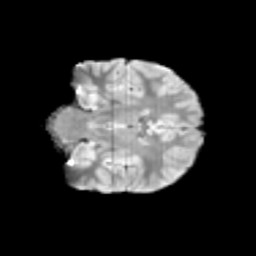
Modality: T2w
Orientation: coronal
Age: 11
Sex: male
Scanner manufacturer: siemens
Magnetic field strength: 3 T
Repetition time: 3.8 s
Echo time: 0.07 s